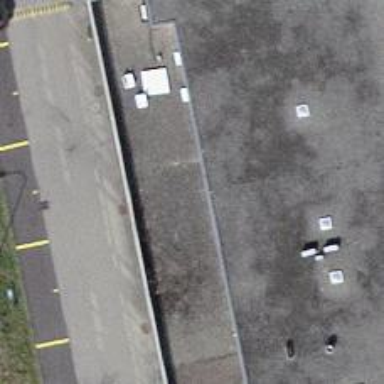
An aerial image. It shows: Car repair shop.